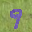
Label: 9